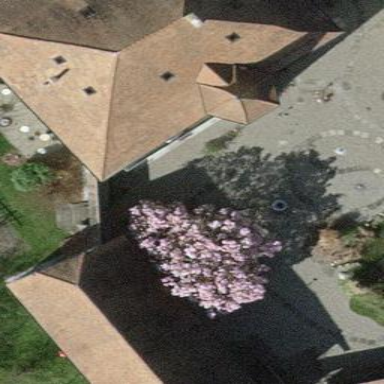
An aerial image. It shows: Building with hipped roof.